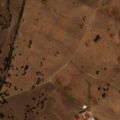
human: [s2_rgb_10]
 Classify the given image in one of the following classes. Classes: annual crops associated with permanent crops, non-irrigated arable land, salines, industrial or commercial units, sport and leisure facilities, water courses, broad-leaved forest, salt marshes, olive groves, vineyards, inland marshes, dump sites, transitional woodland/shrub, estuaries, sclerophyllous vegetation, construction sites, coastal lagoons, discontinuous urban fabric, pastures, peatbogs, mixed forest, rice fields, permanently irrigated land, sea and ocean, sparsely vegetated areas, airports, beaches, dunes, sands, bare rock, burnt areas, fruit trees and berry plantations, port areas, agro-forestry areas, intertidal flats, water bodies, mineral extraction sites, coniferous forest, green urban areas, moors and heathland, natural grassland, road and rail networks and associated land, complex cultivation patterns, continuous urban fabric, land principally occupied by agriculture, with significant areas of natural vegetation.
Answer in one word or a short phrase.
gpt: non-irrigated arable land, pastures, agro-forestry areas